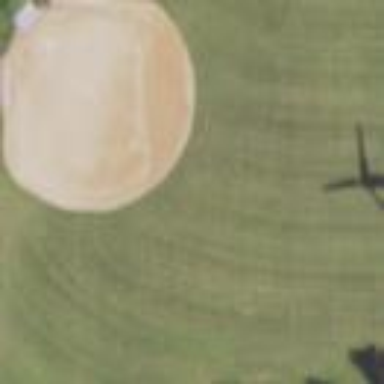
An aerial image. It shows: Baseball pitch for leisure land.